Interaction volume radius: 5 \u00c5
Interaction volume height: 10 \u00c5
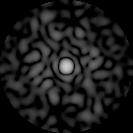
Disorder parameter: 0.8231